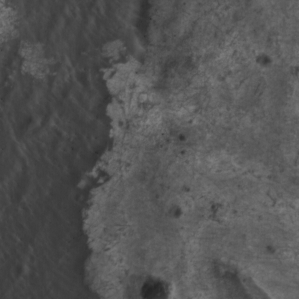
Label: non_frost